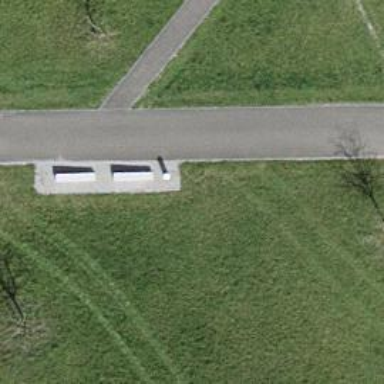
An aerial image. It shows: Concrete bench.